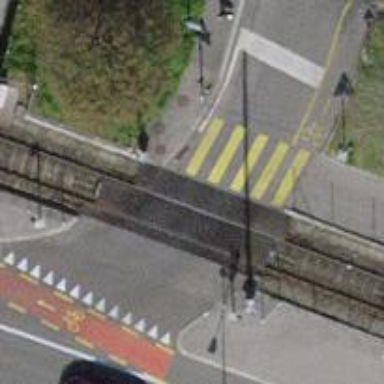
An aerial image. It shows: Level crossing with double half barrier.